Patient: sex M, age 32
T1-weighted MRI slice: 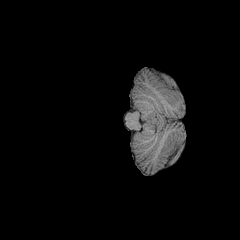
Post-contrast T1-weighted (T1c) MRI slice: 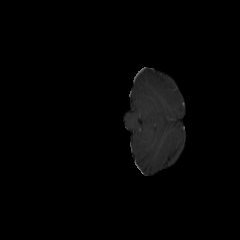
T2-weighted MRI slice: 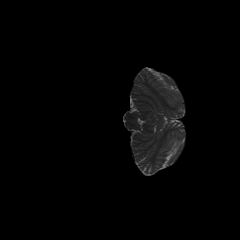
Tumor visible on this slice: no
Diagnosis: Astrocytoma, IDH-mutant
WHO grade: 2